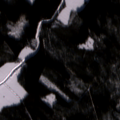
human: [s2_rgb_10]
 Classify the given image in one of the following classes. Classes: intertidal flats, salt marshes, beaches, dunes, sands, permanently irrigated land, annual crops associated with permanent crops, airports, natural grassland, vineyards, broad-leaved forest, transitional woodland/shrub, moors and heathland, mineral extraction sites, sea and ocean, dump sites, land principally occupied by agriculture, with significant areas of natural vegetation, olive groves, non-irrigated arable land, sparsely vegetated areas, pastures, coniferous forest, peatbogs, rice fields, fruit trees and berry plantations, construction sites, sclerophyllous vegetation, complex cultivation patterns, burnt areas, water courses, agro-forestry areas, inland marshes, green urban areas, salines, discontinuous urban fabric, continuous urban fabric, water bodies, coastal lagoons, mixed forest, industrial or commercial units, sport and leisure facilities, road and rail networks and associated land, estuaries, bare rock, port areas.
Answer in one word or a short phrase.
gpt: non-irrigated arable land, coniferous forest, mixed forest